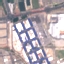
Land use / land cover class: Industrial